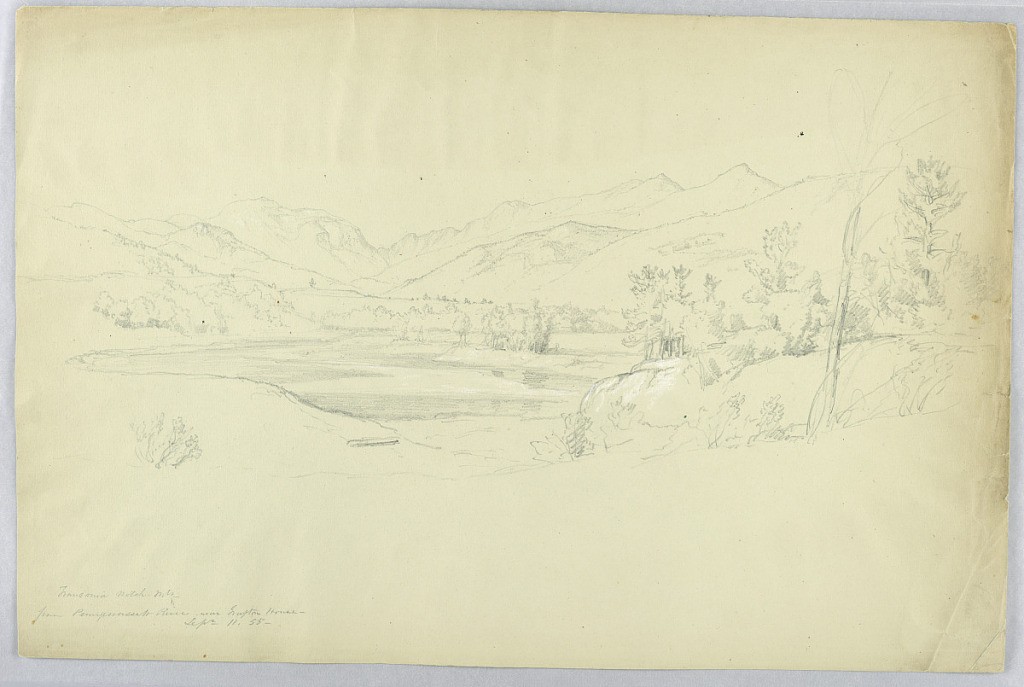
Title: Franconia Notch from the Pemigewasset River near Grafton House
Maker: Daniel Huntington, American, 1816–1906
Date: September 11, 1855
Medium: Graphite and white crayon on pale green paper
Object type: Drawing
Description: Stream feeding river, center, running from right foreground. Trees beyond, pasture close to river; Notch, left center with mountains on both sides.